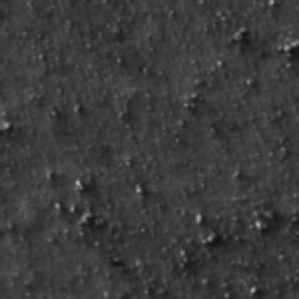
Label: frost